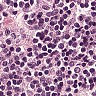
Metastatic tissue present: no